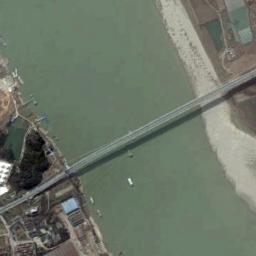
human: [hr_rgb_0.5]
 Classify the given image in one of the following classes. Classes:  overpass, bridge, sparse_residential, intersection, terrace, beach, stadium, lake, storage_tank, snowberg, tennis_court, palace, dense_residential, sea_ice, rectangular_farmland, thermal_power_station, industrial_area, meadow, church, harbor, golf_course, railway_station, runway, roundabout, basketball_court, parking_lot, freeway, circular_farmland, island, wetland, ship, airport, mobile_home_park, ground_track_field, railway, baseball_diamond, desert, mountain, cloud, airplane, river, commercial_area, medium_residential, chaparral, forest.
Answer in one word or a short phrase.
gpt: bridge